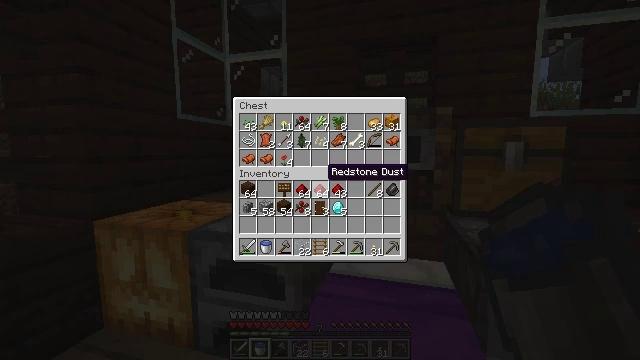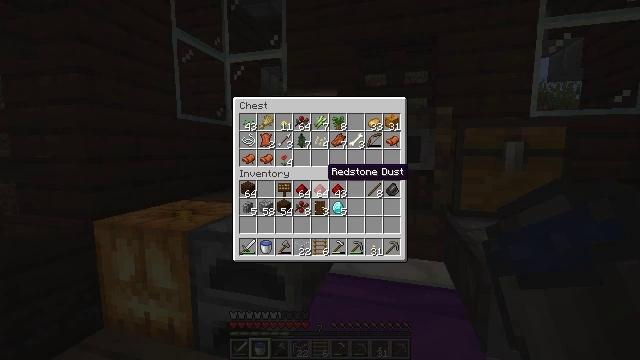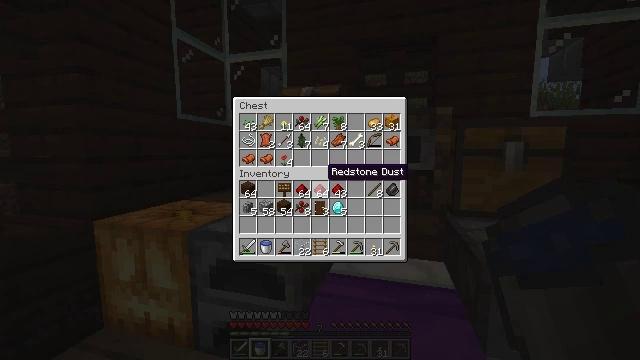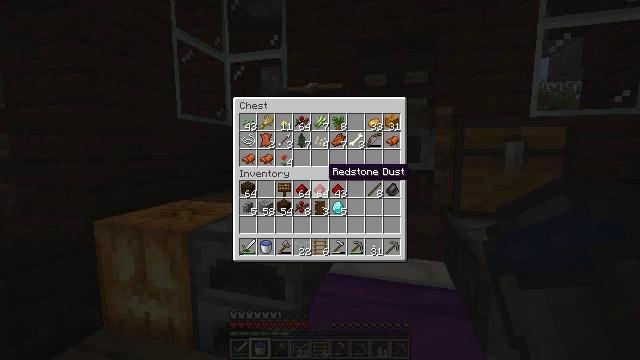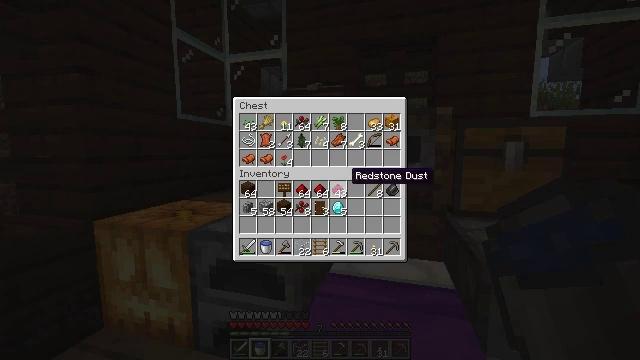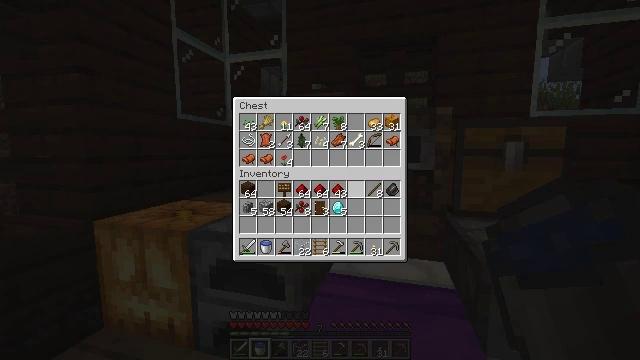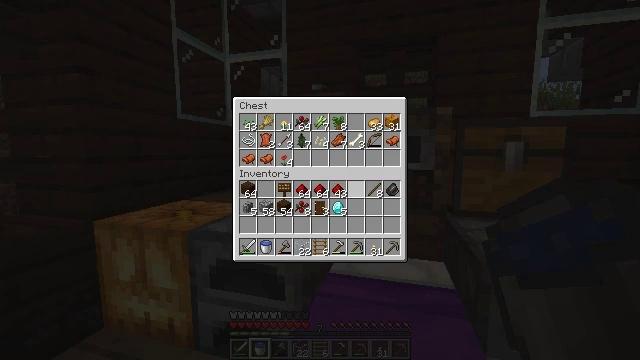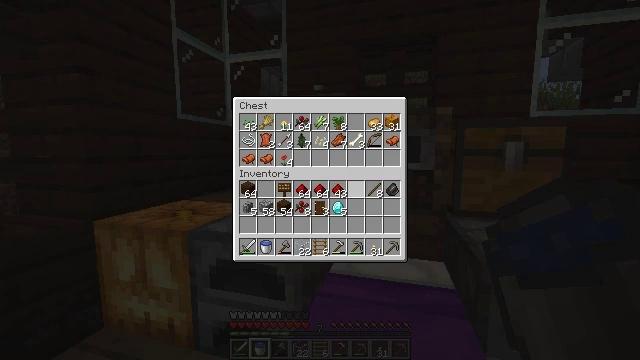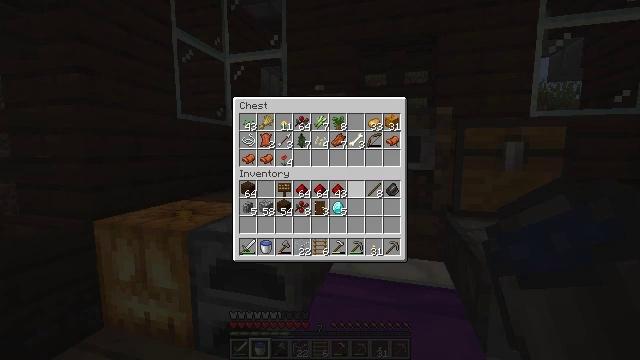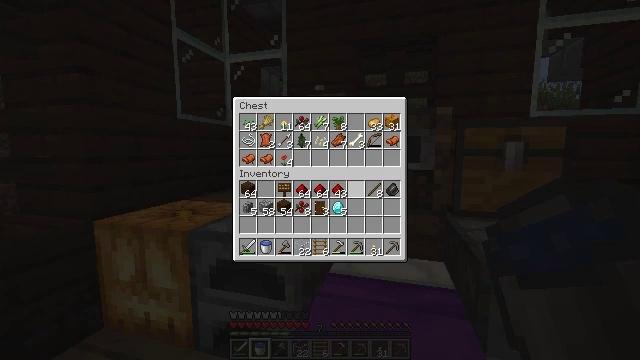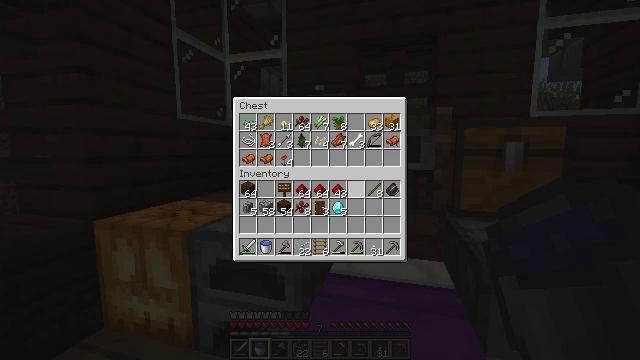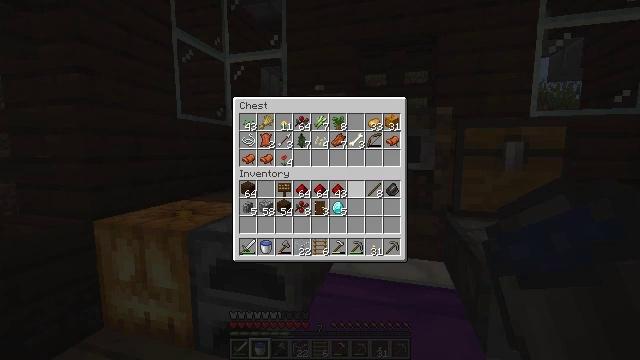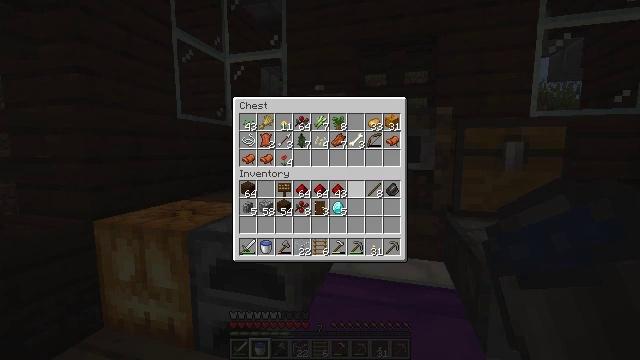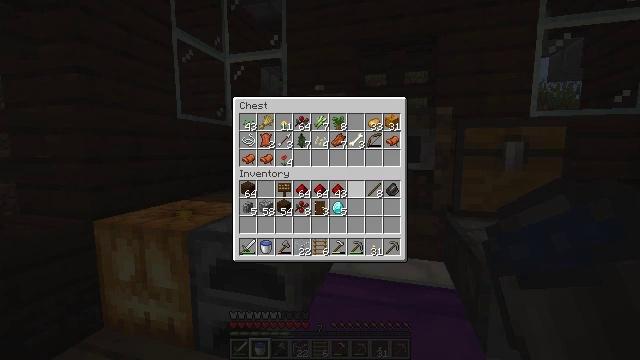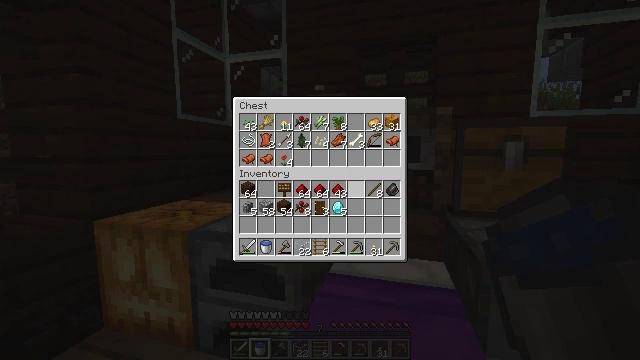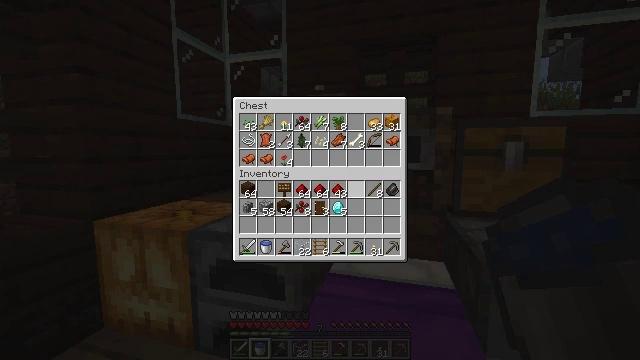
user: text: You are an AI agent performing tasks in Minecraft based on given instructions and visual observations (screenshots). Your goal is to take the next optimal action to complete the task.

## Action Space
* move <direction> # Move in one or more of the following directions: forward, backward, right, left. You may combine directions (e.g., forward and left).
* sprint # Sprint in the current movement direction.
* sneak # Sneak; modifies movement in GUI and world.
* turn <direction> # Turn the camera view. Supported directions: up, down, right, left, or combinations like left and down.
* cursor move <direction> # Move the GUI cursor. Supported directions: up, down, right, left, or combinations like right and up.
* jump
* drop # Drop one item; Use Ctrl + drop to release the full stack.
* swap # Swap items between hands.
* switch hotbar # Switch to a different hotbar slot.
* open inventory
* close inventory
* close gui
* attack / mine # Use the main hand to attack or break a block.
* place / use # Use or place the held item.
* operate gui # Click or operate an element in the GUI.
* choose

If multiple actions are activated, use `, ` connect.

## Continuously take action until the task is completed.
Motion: motion action
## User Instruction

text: Create a dark oak sign with dark oak planks.
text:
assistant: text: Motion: no_op
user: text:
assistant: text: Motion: no_op
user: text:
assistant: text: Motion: no_op
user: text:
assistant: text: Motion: cursor move right
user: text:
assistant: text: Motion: no_op
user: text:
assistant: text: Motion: no_op
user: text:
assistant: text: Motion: no_op
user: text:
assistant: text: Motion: no_op
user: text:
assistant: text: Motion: no_op
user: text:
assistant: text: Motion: no_op
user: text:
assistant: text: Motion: no_op
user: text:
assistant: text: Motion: no_op
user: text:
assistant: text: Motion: no_op
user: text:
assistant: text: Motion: no_op
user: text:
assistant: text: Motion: no_op
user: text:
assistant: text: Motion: no_op
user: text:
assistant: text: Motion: no_op
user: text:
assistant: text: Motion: no_op
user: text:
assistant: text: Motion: no_op
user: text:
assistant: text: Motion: no_op
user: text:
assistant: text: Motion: cursor move left
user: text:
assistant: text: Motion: cursor move left
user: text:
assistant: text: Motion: cursor move left
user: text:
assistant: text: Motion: no_op
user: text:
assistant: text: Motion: no_op
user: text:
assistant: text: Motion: no_op
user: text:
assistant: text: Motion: no_op
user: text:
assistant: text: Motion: no_op
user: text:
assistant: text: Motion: no_op
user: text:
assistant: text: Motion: no_op